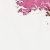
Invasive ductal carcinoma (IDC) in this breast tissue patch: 0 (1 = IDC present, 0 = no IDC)